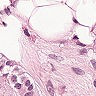
Metastatic tissue present: yes